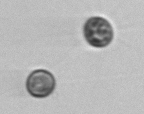
Label: Thalassiosira_sp_aff_mala